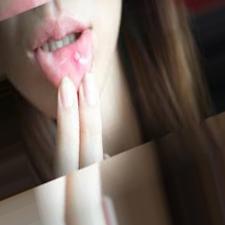
Condition: Mouth Ulcer